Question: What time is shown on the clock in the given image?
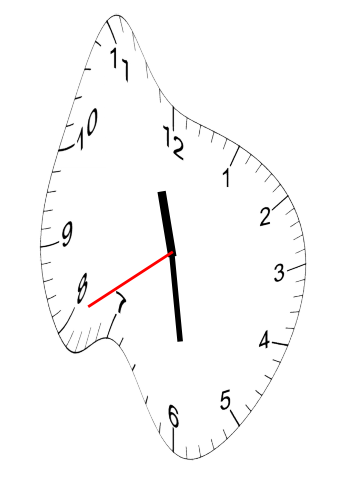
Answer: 11:28:40